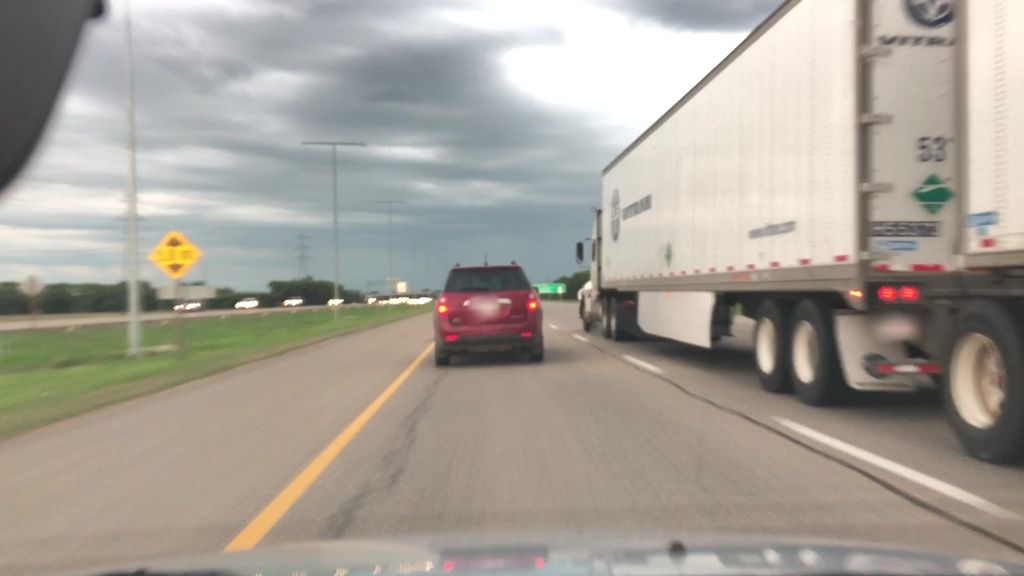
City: edmonton